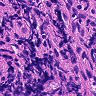
Metastatic tissue present: no